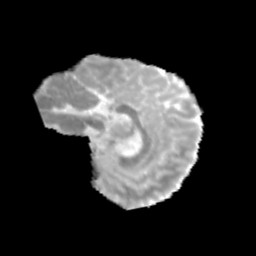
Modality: MD
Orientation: sagittal
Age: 11
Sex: male
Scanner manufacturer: siemens
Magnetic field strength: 3 T
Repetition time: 3.8 s
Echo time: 0.07 s